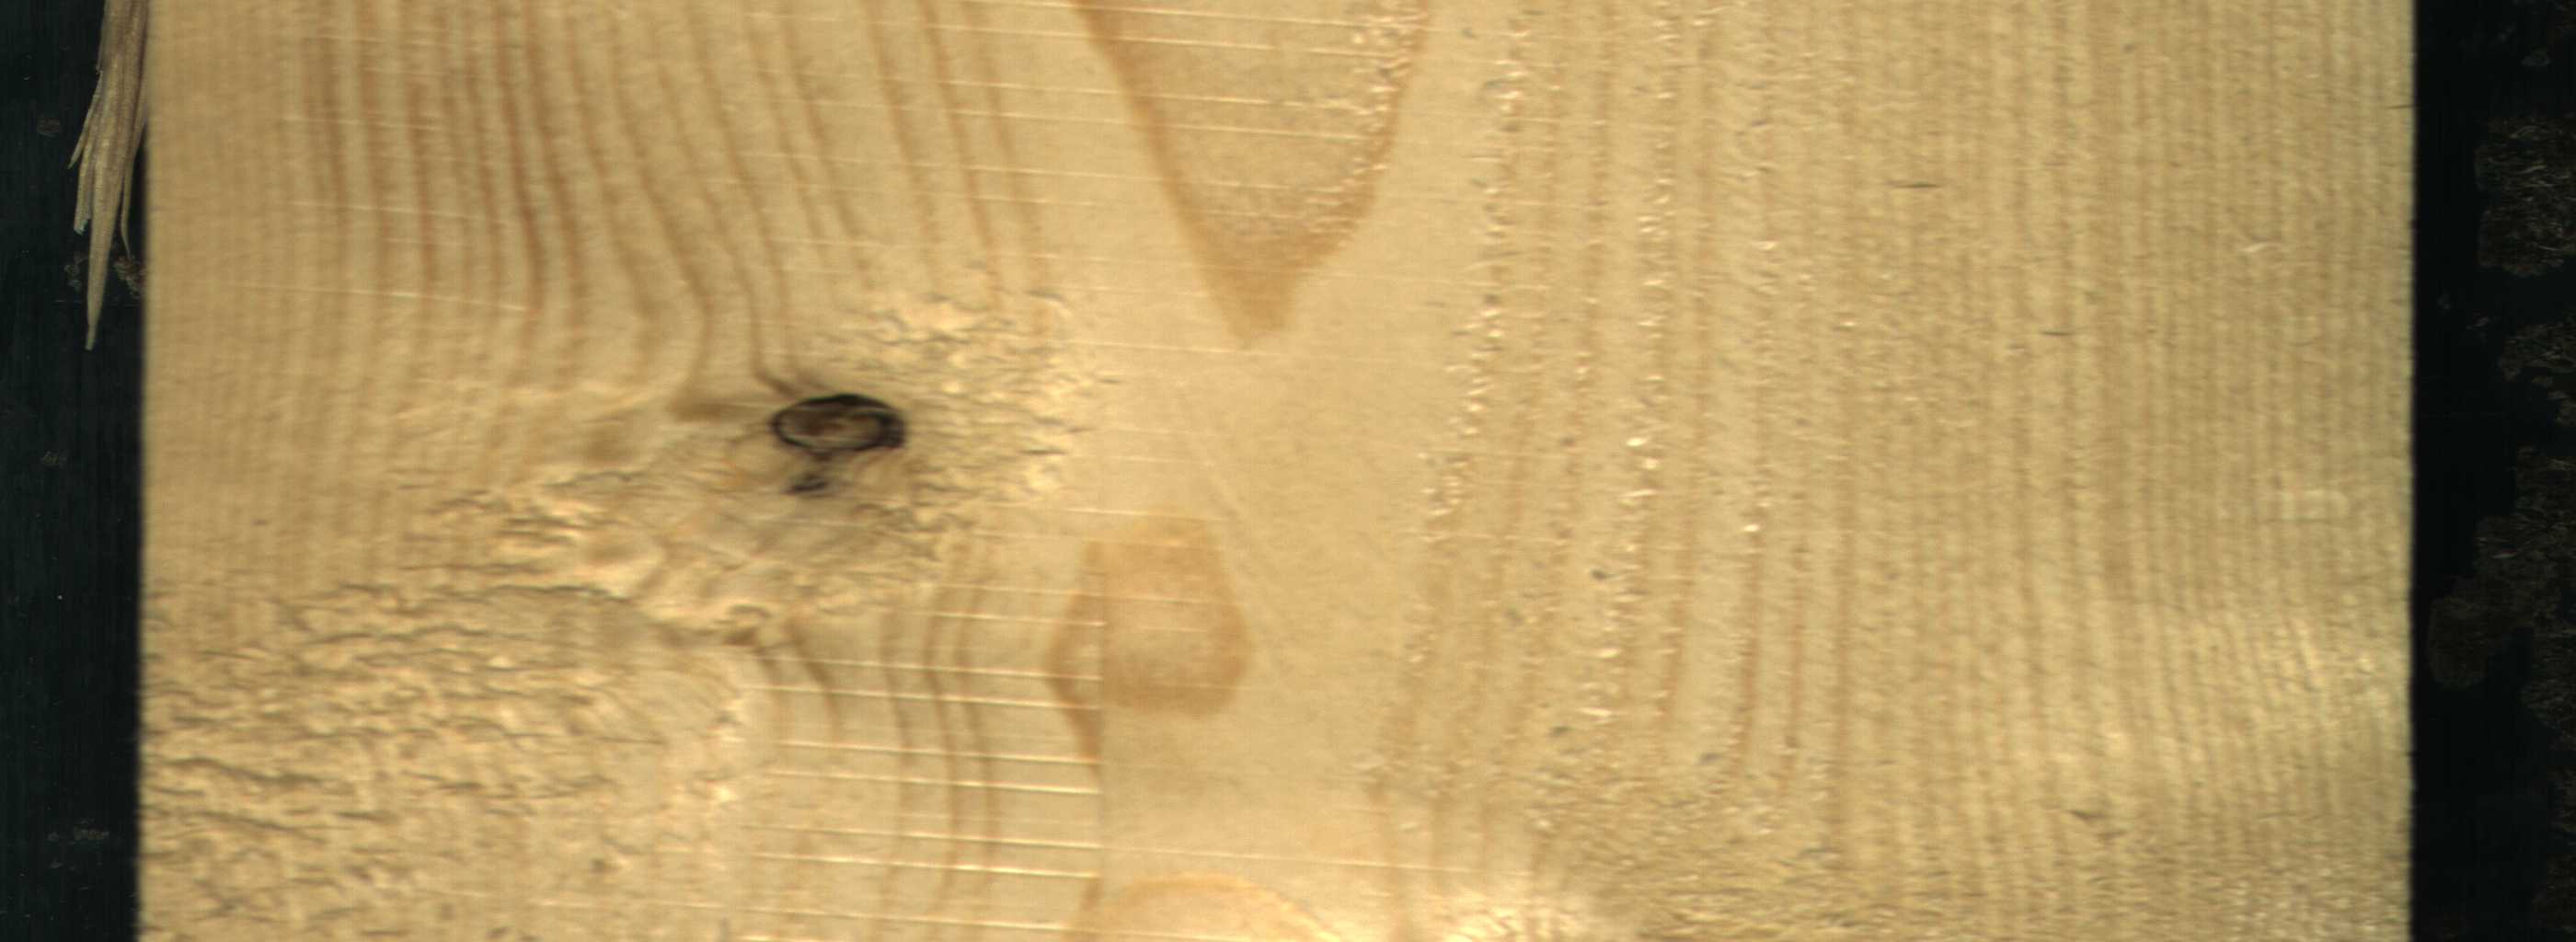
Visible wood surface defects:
Dead_Knot